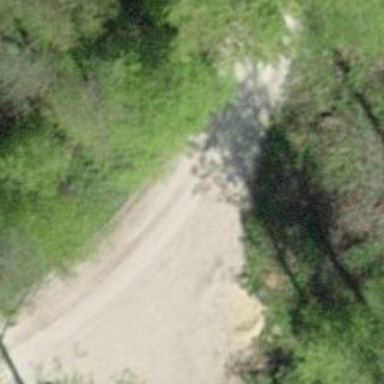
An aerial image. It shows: Unpaved track with grade2 surface.